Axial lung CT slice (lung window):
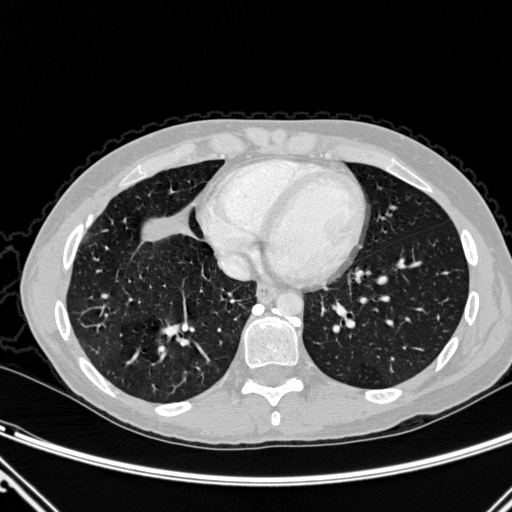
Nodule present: no